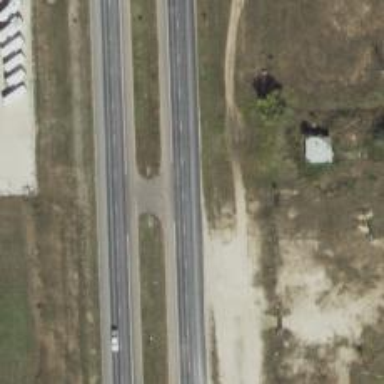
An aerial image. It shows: Trunk link highway.